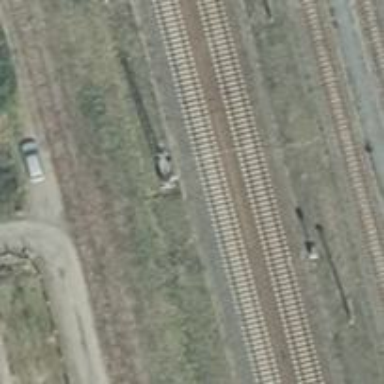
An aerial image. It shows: Milestone along the railway with catenary mast.